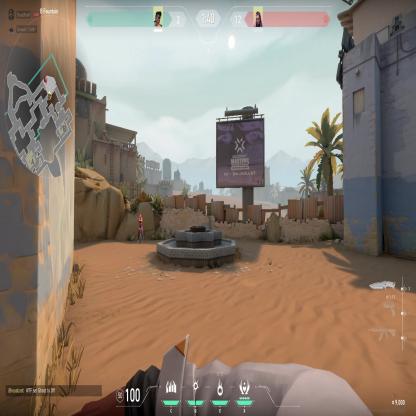
Label: enemy